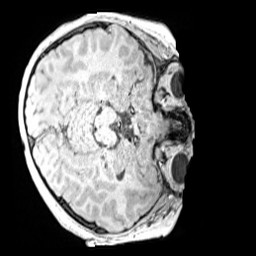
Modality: MP2RAGE
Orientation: axial
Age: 9
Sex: male
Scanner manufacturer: siemens
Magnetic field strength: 3 T
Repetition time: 4 s
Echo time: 0.00299 s